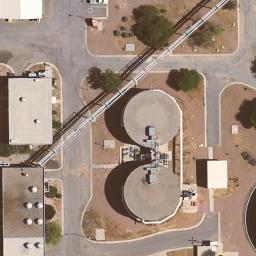
Label: storage tanks